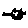
Label: cat